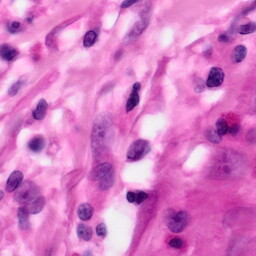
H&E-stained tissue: Pancreatic